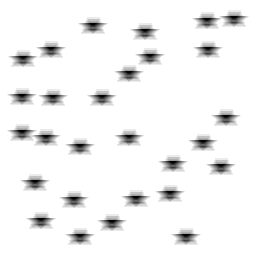
Squares: 0
Triangles: 0
Stars: 28
Total shapes: 28